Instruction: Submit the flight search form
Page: home
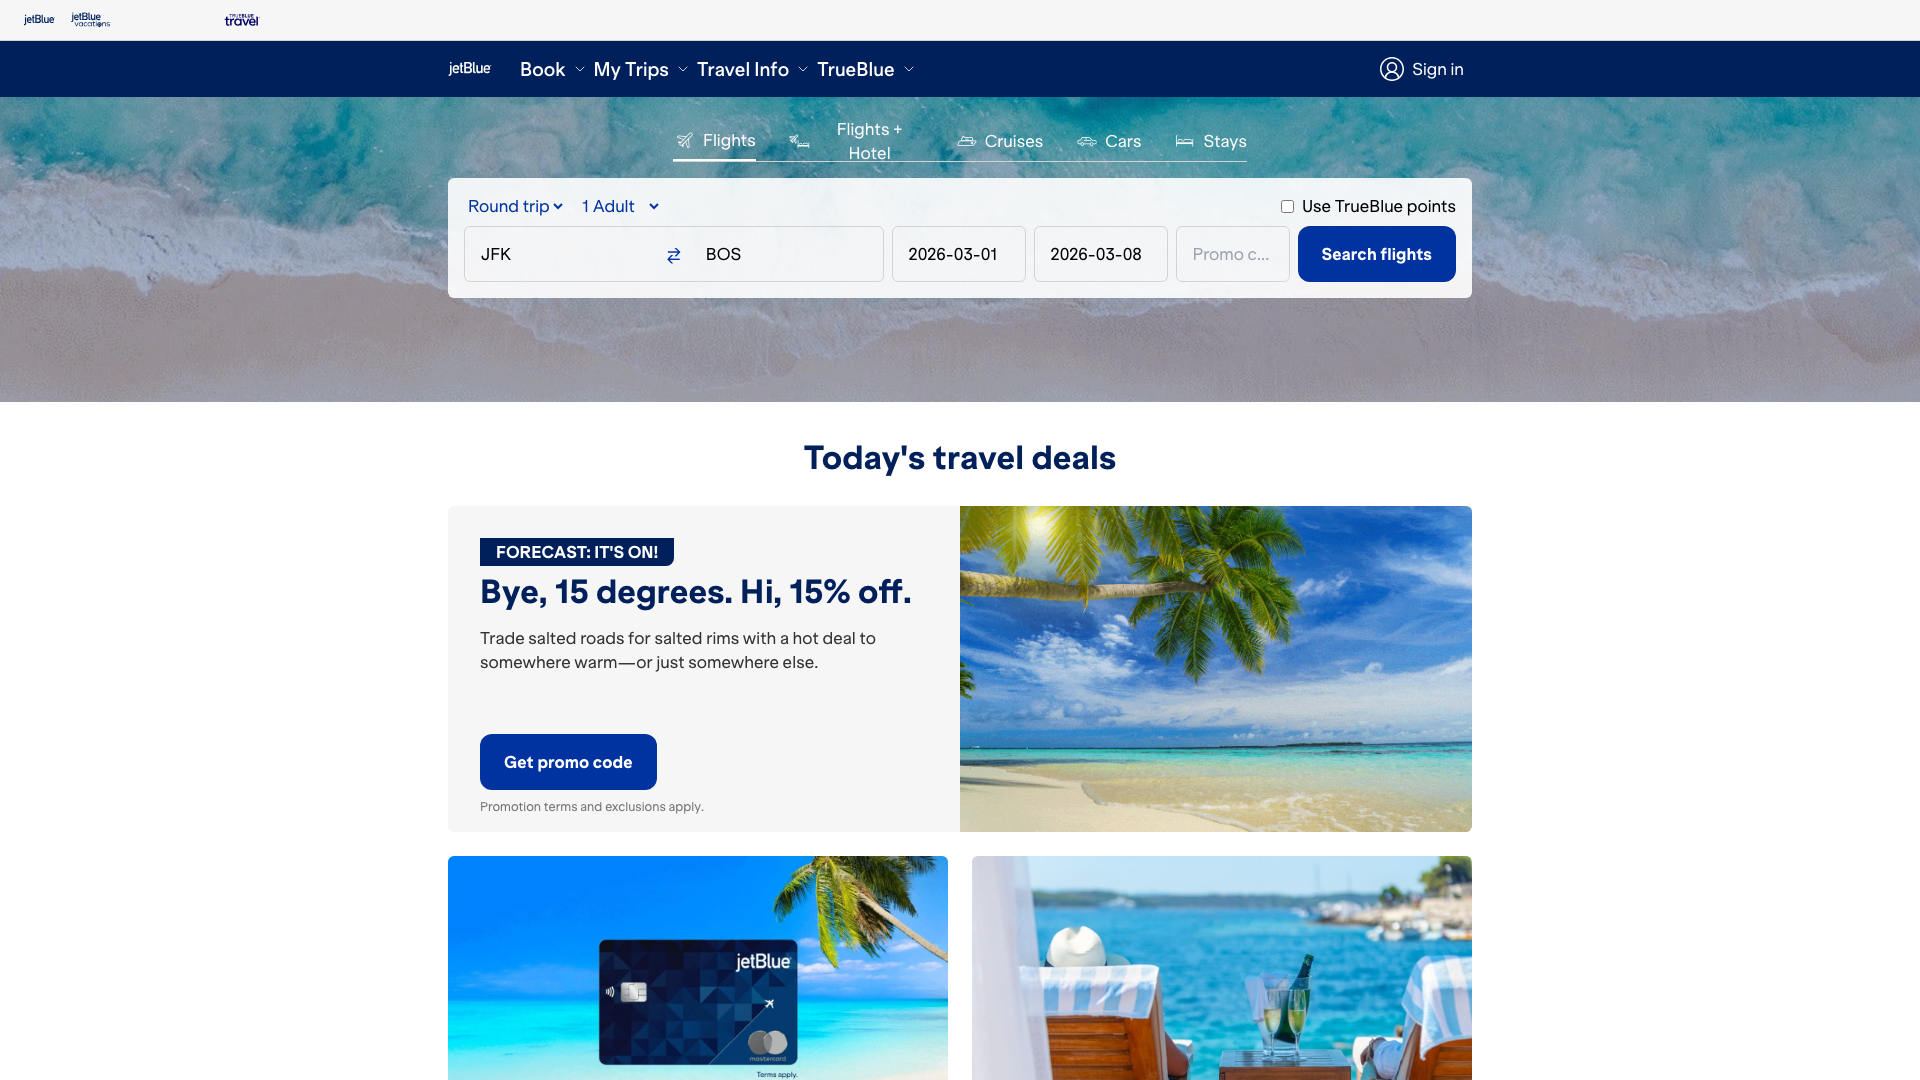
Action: click